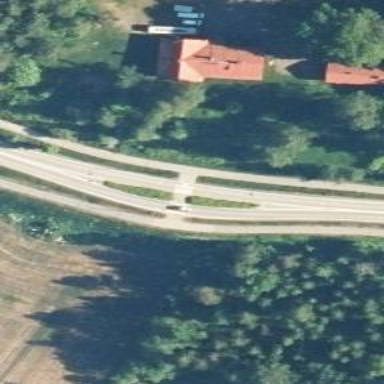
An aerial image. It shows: Tertiary road with separate asphalt surfaces for sidewalks and cycleway.